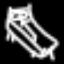
Label: bed